Field crop: maize
Growth stage: 2
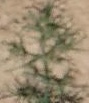
Species: salsola